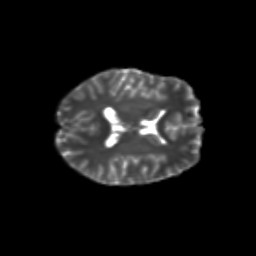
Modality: T2w
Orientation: axial
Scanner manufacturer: siemens
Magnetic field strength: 3 T
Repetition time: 9.2 s
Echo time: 0.084 s